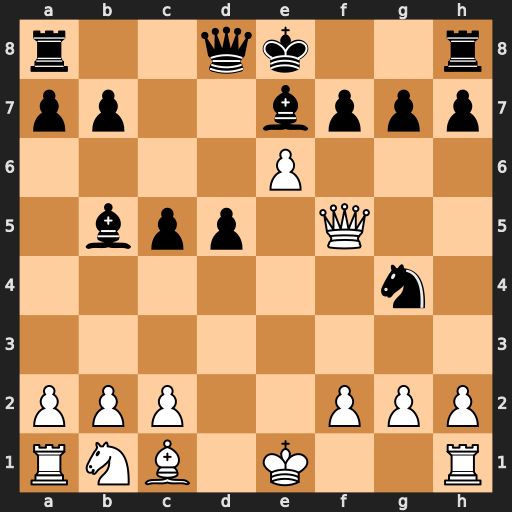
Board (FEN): r2qk2r/pp2bppp/4P3/1bpp1Q2/6n1/8/PPP2PPP/RNB1K2R
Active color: w
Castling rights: KQkq
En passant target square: -
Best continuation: Qxf7#